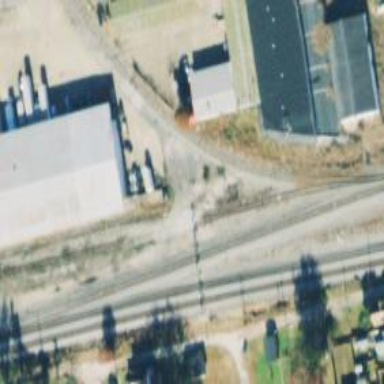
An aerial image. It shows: Railway siding with rails.